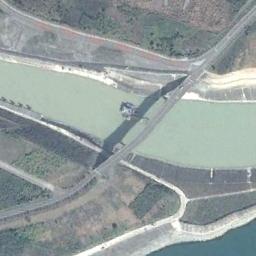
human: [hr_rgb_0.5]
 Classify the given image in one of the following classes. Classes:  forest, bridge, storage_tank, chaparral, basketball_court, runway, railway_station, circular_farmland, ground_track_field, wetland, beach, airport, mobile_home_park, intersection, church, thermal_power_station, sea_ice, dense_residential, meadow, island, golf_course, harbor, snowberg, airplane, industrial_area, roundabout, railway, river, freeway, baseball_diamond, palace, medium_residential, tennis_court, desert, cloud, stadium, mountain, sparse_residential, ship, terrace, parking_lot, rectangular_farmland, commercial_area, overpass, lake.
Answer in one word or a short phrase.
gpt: bridge